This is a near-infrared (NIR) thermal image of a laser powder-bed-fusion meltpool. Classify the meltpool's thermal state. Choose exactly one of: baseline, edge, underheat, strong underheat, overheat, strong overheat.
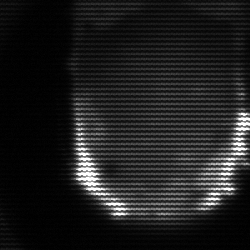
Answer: baseline